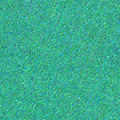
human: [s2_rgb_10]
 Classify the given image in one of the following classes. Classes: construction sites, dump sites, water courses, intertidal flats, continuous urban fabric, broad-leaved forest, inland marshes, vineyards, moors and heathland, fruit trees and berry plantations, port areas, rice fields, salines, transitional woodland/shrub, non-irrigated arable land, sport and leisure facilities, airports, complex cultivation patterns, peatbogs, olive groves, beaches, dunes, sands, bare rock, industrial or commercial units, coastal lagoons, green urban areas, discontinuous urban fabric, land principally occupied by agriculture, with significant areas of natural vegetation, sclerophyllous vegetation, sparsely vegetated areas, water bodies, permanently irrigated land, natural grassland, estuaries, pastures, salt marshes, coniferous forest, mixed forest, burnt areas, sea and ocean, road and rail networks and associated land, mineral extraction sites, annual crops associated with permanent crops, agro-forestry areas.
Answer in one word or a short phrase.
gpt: sea and ocean